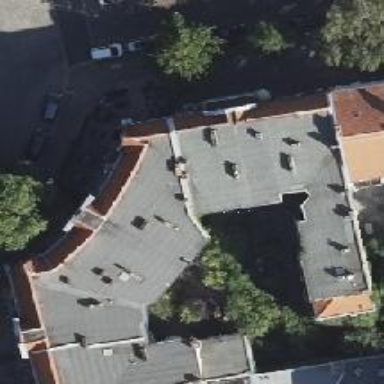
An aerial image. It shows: Veterinary facility.